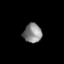
Tissue: lung
Cell type: Epithelial cells
Senescence score: 0.1245
Nuclear area (px): 347
Mean DAPI intensity: 135.043